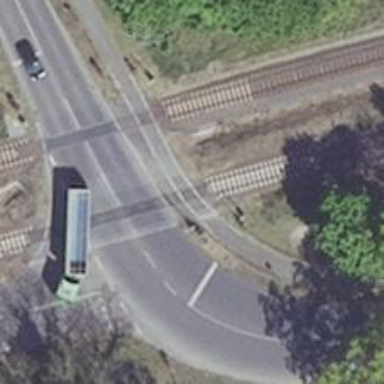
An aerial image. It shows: Crossing for the railway.